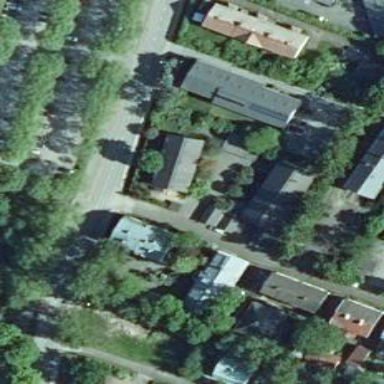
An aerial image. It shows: Residential road.